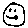
Label: smiley face